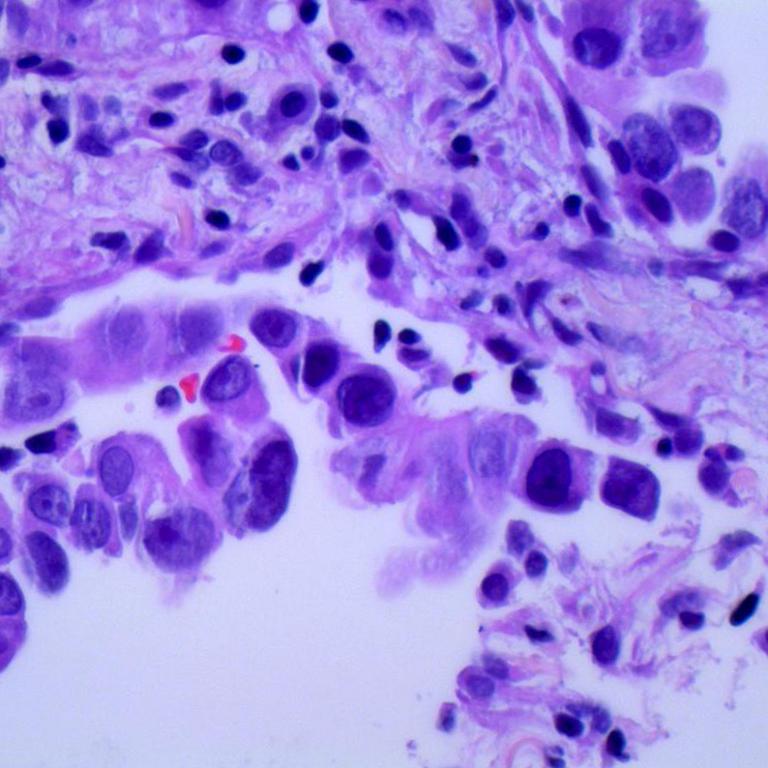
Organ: lung
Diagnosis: adenocarcinomas